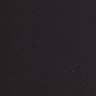
Metastatic tissue present: no